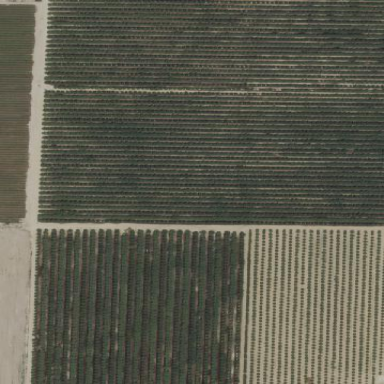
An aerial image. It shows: Orchard.